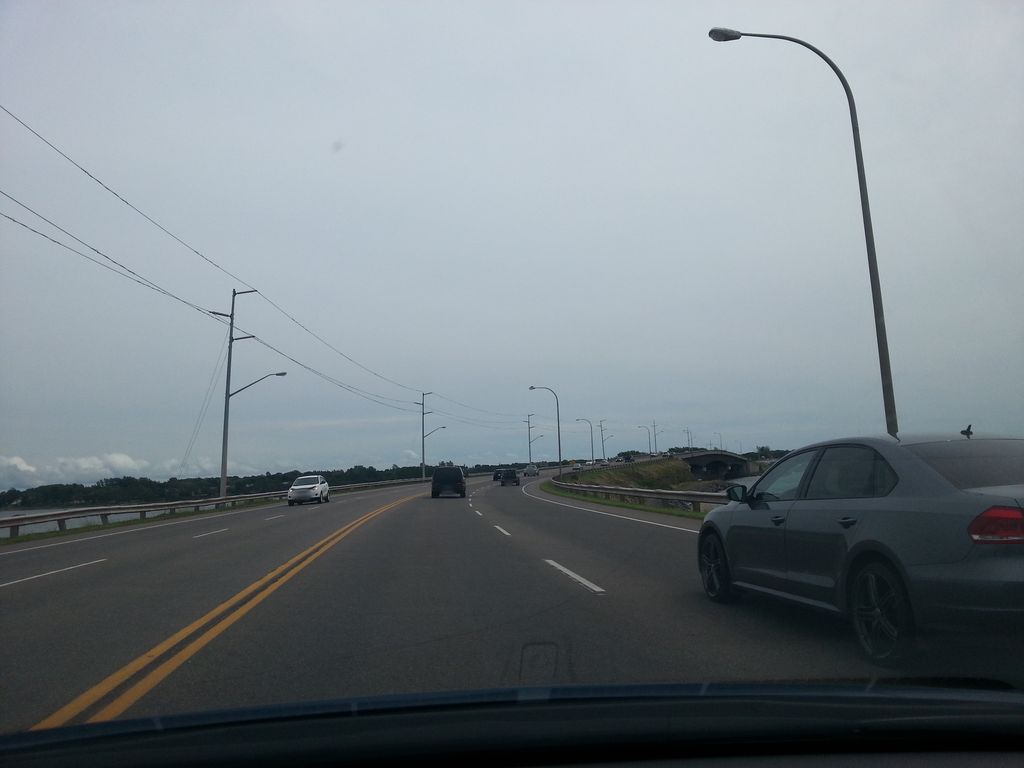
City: charlottetown